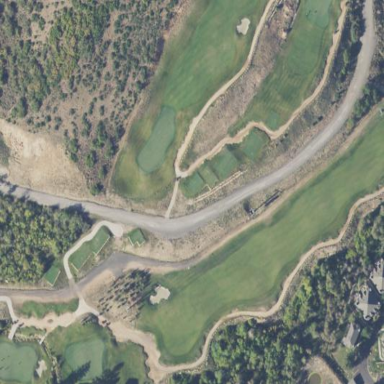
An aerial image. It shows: Grassy area designated as golf fairway.